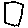
Label: square